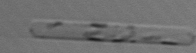
Label: Dactyliosolen_fragilissimus